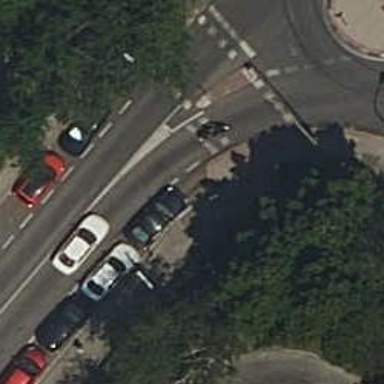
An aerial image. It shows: Road with traffic signals.